Field crop: tomato
Growth stage: 1
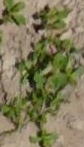
Species: portulaca